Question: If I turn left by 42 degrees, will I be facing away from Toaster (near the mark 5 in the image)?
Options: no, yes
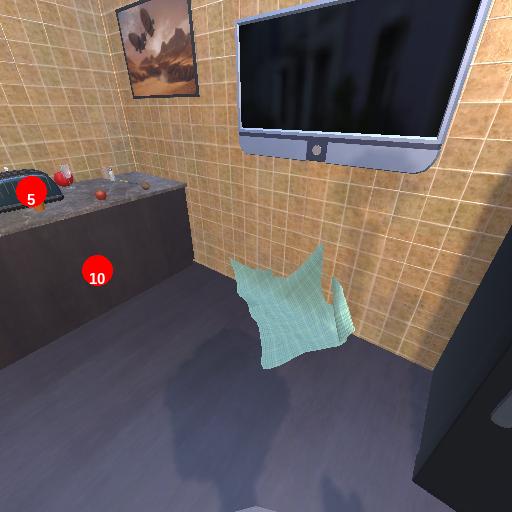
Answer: no